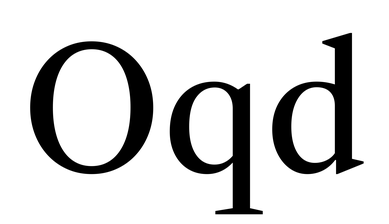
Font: LibreCaslonText_Regular